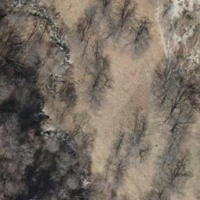
EUNIS habitat code: 41
Species observed at this site:
Betula pendula